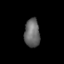
Tissue: skin
Cell type: Epithelial cells
Senescence score: 0.2652
Nuclear area (px): 427
Mean DAPI intensity: 104.639